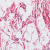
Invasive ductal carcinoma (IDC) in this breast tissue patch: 0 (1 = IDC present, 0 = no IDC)